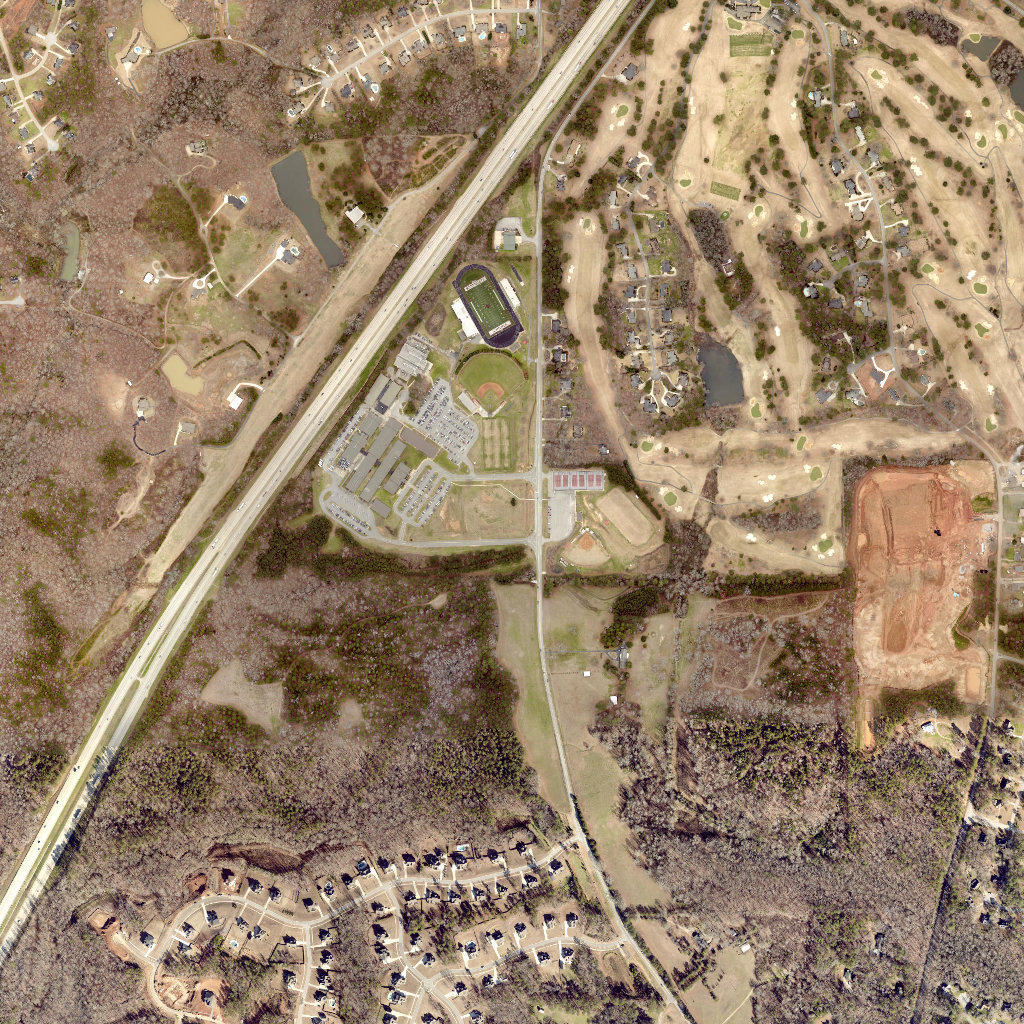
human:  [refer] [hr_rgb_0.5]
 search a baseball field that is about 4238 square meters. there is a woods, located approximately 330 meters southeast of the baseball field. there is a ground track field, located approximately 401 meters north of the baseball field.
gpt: <box>[[54, 51, 59, 56, 0]]</box>